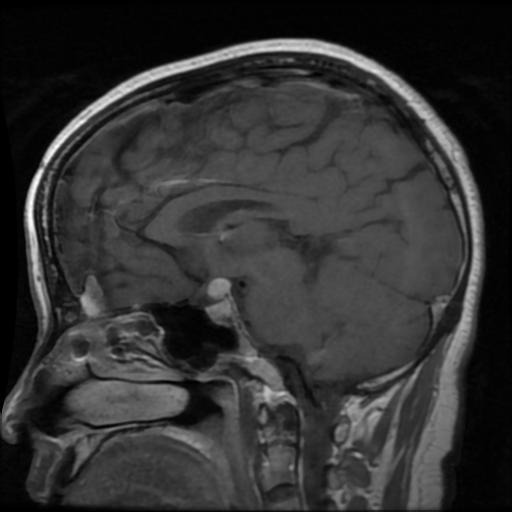
Label: pituitary